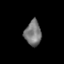
Tissue: skin
Cell type: Epithelial cells
Senescence score: 0.9079
Nuclear area (px): 404
Mean DAPI intensity: 120.347